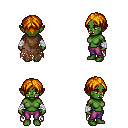
a pixel art fantasy rpg character, female body template, orc, green skin, brown tattered cape, magenta pants, dark blonde parted hairstyle, white cloth bandages, four views (front, back, left, right), 2x2 character sprite sheet, small pixel art, hard edges, no anti-aliasing